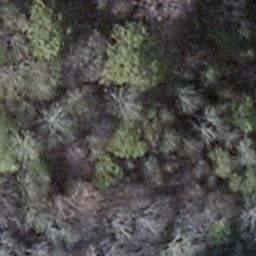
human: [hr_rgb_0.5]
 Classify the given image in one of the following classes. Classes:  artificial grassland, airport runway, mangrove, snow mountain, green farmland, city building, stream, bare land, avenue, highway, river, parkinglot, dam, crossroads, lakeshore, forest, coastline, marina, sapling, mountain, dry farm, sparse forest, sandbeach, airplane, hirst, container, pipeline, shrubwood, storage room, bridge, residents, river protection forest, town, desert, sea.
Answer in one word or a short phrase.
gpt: shrubwood